Question: I'm in the process of upgrading from VS 2008 to VS 2010, and for the most part it is going pretty smooth. One problem I'm running into is that if I put a break in the code, and try to make changes, I get an error saying that it's not allowed. This is something that I can't live without, so I'm hoping it can be fixed. Otherwise I'll be sticking with VS 2008 for a while longer.

I have no add-ins, and the only extension I have is the GIT Source Control Manager.
I tried uninstalling the GIT Source Control Manager, but that didn't help the problem.
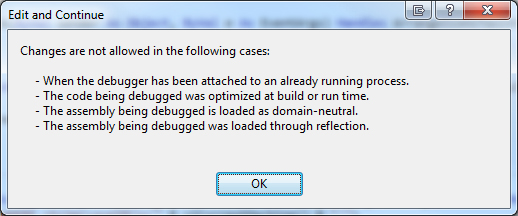
Answer: You're probably running a Release build.
Switch to the Debug configuration.